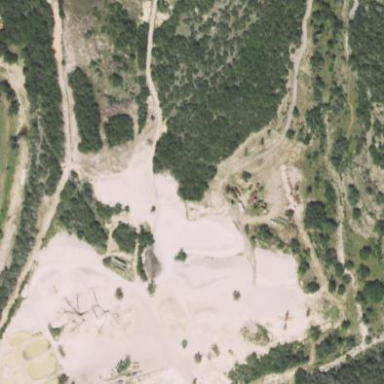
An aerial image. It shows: Quarry area.